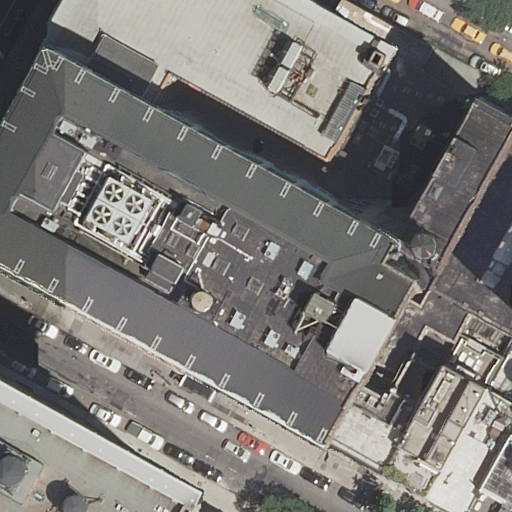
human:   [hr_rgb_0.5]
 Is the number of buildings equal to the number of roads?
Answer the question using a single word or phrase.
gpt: no

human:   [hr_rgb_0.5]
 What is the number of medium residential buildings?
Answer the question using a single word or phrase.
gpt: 4

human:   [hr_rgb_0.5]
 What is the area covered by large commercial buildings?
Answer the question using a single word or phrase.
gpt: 0m2

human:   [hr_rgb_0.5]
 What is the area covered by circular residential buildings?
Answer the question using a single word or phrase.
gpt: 0m2

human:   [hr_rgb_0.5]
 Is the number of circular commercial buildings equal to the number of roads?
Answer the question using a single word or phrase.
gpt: no

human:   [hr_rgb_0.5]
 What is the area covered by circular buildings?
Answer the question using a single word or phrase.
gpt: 0m2

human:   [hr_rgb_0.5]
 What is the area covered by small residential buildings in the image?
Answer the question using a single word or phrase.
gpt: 82m2

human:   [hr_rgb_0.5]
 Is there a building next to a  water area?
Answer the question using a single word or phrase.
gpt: no

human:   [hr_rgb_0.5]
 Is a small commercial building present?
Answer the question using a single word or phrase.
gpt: no

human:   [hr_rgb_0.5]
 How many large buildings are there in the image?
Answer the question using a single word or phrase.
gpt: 2

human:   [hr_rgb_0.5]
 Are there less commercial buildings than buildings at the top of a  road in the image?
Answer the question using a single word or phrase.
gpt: yes

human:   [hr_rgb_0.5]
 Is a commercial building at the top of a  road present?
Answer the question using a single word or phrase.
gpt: no

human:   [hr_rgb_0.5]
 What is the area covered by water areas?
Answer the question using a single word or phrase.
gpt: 0m2

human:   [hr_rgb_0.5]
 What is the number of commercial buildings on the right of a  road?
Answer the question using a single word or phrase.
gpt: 0

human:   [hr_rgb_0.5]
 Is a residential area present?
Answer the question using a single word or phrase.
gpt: no

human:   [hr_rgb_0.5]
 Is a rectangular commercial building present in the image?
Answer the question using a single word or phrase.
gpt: no

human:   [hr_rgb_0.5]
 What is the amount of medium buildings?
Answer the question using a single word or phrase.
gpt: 4

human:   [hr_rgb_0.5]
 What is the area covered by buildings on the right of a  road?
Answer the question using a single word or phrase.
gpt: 1628m2

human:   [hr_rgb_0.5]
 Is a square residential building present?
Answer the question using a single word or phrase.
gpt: no

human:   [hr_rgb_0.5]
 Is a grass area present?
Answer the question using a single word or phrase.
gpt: no

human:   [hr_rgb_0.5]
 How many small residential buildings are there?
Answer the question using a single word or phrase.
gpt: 3

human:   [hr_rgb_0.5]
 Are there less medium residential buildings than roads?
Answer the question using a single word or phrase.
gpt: no

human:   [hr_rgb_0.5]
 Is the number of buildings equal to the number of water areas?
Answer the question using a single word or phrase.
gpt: no

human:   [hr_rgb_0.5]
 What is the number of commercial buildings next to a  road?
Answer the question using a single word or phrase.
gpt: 0

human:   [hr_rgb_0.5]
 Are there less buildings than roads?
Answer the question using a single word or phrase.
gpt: no

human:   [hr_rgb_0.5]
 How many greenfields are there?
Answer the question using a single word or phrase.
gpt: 0

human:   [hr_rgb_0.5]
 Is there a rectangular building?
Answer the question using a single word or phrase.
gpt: yes

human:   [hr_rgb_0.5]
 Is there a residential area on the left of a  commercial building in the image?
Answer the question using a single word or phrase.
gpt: no

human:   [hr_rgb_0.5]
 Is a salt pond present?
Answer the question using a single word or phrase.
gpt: no

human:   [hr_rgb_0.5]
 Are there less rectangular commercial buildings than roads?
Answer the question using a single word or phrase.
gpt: yes

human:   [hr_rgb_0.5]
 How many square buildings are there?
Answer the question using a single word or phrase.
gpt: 0

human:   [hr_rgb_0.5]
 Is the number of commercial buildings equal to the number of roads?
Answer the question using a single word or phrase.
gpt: no

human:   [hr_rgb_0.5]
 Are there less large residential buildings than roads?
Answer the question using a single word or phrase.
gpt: yes

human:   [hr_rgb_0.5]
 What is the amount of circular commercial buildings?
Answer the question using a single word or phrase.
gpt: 0

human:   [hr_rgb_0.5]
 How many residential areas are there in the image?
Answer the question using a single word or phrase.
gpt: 0

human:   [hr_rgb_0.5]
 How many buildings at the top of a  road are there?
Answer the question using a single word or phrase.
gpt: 4